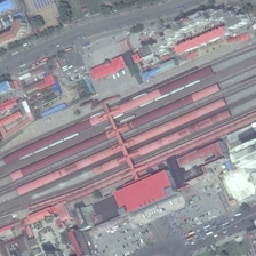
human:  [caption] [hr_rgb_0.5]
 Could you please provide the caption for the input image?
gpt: There are four red ceilings on the tracks.

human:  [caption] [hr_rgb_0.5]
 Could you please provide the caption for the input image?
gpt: There are four red ceilings on the tracks.

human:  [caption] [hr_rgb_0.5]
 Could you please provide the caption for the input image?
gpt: There are four red ceilings on the tracks.

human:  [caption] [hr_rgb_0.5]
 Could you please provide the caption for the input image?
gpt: the railway station is painted red with a a large parking lot outside .

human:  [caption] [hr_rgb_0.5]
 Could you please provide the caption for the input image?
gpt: There are four red ceilings on the tracks.